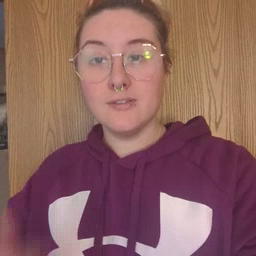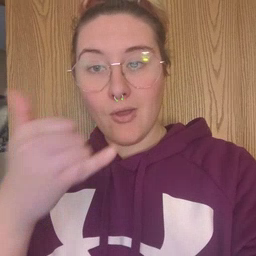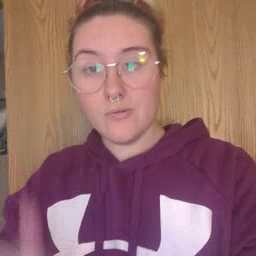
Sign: callonphone